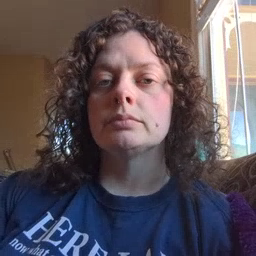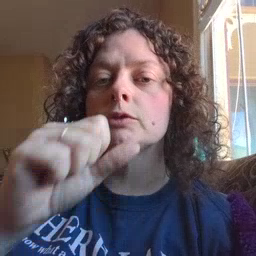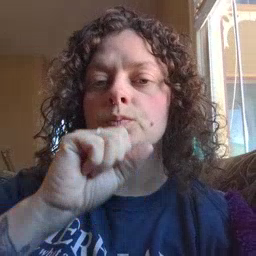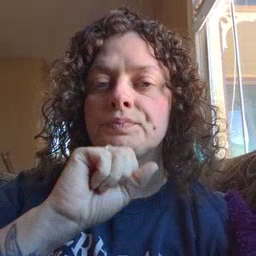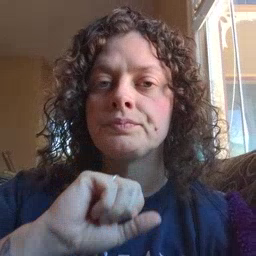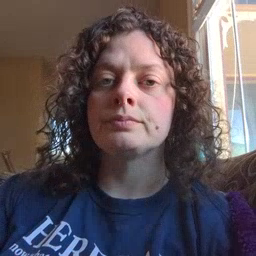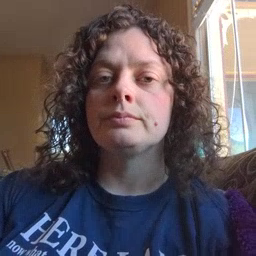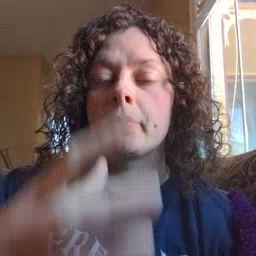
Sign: icecream